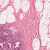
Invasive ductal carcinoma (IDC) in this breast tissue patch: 0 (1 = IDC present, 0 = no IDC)